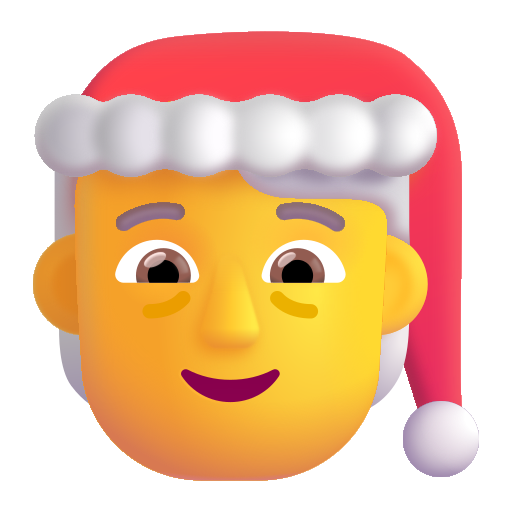
mx claus color default